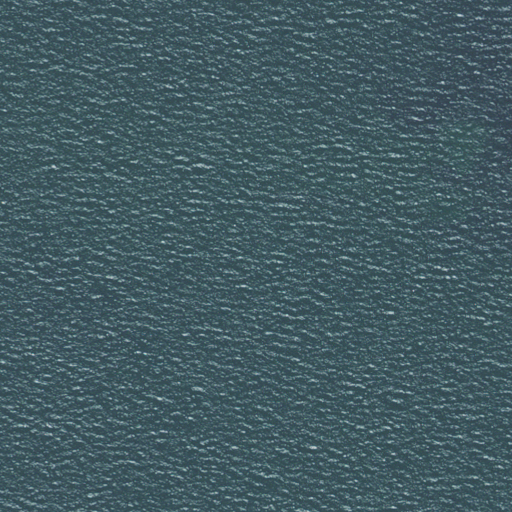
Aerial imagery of bar in Massachusetts named Bishop and Clerks containing only open water